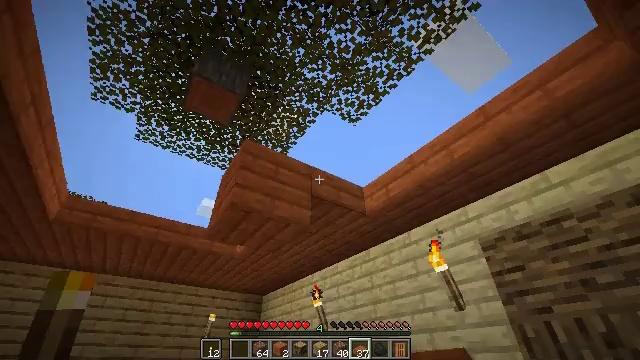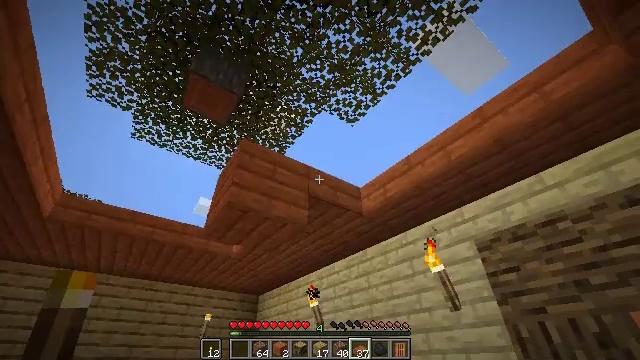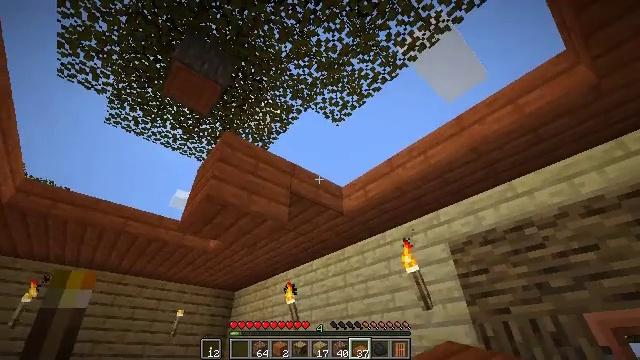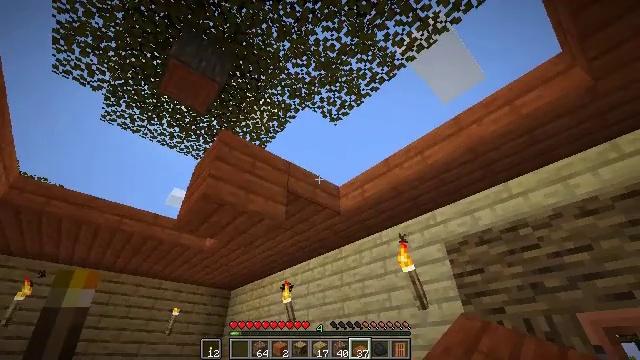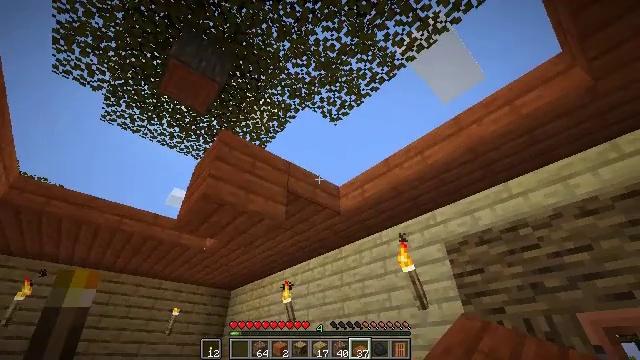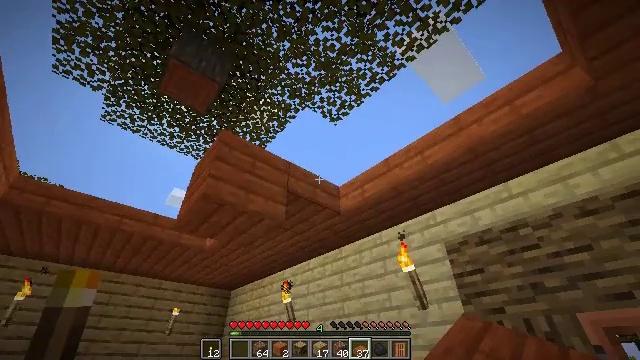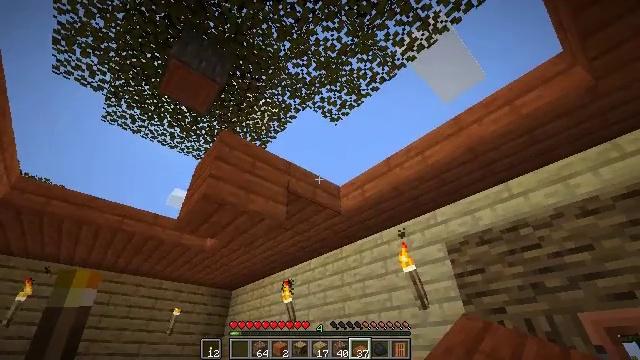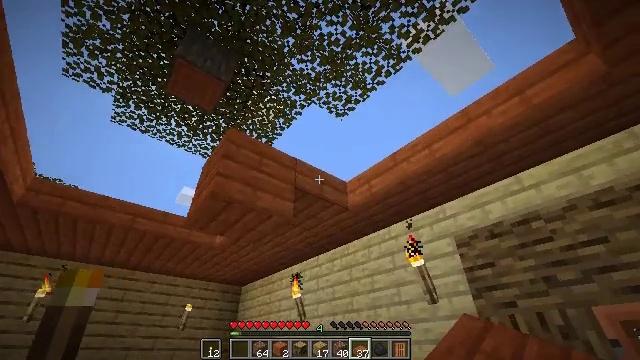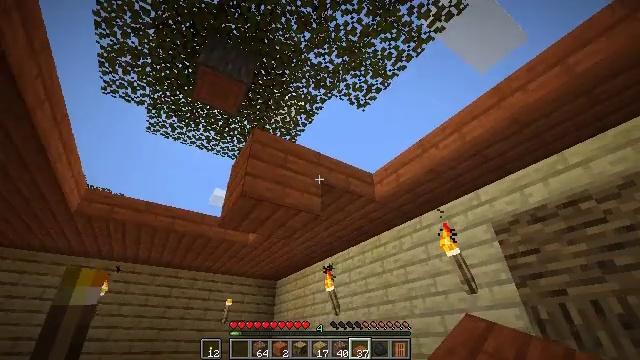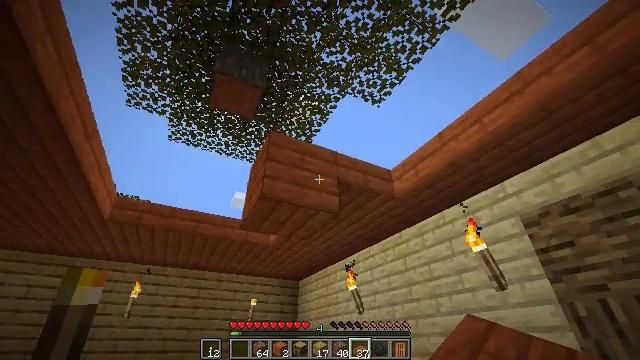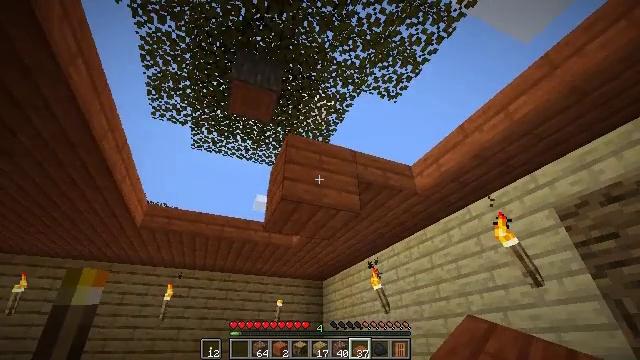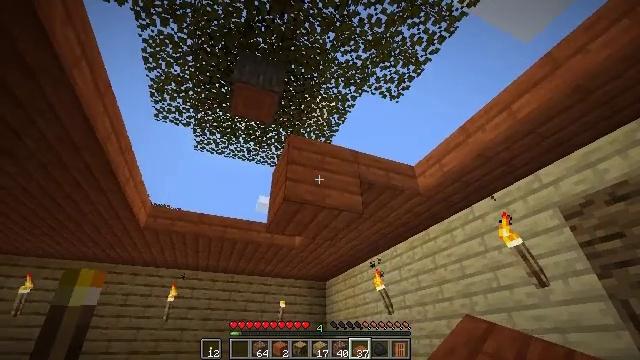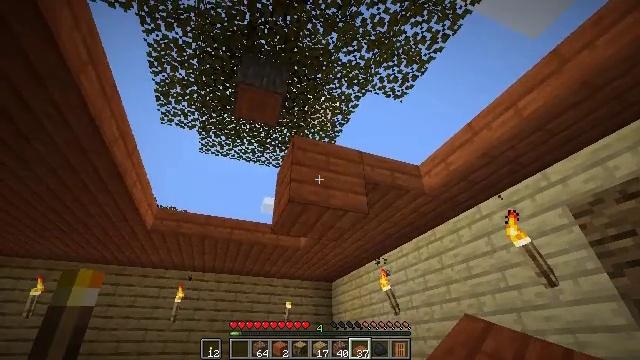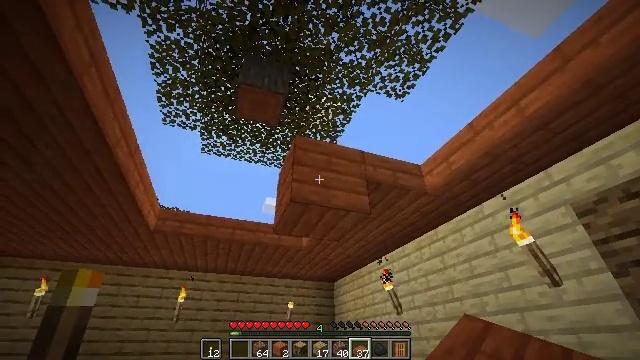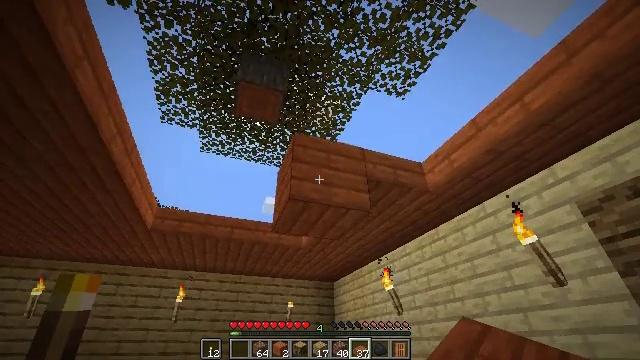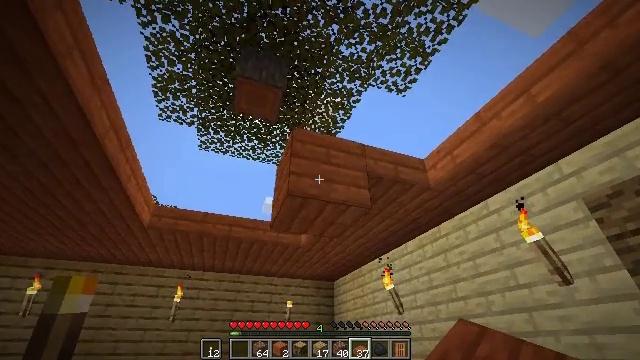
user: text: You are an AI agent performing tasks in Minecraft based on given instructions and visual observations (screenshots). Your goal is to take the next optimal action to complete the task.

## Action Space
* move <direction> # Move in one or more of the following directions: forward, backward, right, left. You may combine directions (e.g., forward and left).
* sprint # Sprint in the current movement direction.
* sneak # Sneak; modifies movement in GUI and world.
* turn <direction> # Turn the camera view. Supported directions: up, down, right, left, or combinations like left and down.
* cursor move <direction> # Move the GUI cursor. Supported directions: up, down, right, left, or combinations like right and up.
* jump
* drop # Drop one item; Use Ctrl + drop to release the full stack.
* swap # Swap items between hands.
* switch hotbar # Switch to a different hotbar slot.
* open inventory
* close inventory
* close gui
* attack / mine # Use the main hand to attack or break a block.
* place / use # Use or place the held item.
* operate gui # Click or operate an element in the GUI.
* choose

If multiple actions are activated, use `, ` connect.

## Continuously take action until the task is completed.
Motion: motion action
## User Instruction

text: Mine the acacia slab.
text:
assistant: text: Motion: no_op
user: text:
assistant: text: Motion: turn right
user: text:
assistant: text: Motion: no_op
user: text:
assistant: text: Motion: no_op
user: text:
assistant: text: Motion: no_op
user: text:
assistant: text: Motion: no_op
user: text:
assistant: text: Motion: turn left
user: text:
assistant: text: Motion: turn left and down
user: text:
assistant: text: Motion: turn left
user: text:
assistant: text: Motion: turn left
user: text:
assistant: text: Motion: no_op
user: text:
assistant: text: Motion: turn left
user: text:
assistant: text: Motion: no_op
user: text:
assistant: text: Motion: move forward
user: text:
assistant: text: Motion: move forward
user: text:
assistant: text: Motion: move forward
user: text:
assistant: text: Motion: move forward, attack / mine
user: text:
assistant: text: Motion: attack / mine
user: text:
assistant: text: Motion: attack / mine
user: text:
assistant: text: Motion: attack / mine
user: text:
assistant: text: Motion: attack / mine
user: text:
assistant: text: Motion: attack / mine
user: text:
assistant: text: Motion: attack / mine
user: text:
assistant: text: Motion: attack / mine
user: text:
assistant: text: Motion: attack / mine
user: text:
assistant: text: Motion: attack / mine
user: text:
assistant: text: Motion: attack / mine
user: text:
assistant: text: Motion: attack / mine
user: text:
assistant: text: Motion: attack / mine
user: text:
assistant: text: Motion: attack / mine